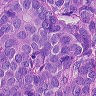
Metastatic tissue present: yes